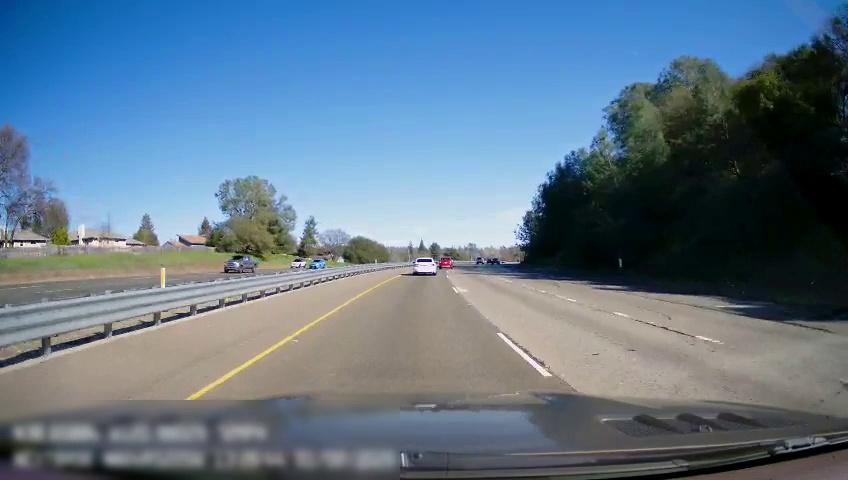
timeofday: Day
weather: Sunny
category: Drivable Space
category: Drivable Space
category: Vehicles | Car
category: Vehicles | Car
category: Vehicles | SUV
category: Vehicles | SUV
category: Vehicles | Car
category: Lanes | Current Lane
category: Lanes | Current Lane
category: Lanes | Alternate Lane